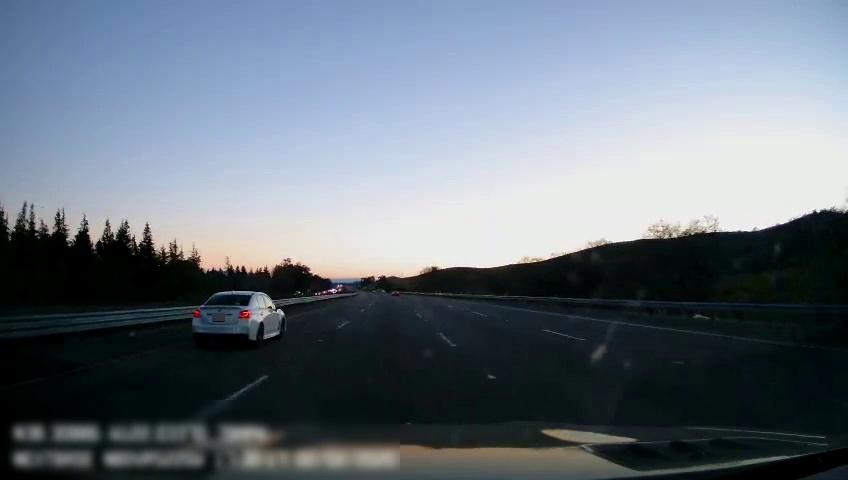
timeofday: Day
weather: Sunny
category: Drivable Space
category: Vehicles | Car
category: Lanes | Current Lane
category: Lanes | Current Lane
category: Lanes | Alternate Lane
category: Lanes | Alternate Lane
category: Lanes | Alternate Lane